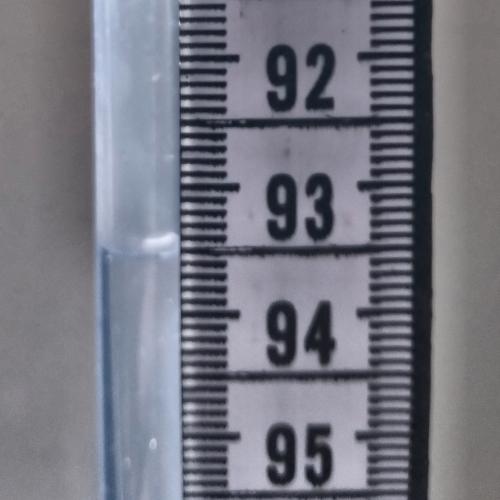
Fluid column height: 93.5 cm